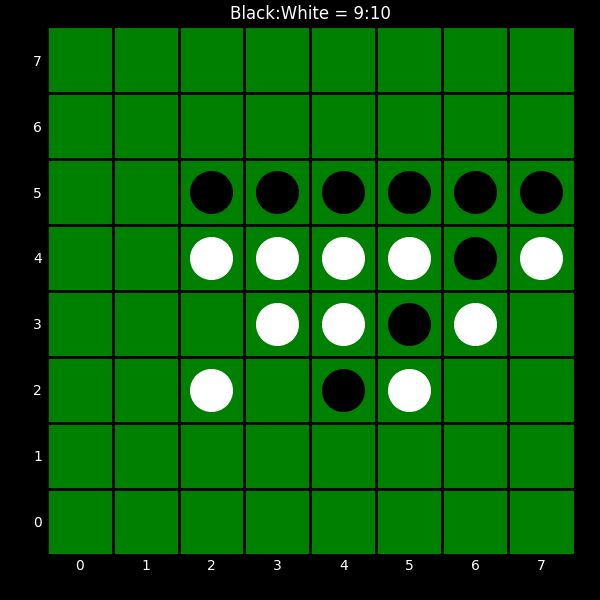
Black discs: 9
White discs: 10